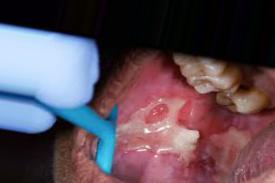
Condition: Mouth Ulcer